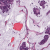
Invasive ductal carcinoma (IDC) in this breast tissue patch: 1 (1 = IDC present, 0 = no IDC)